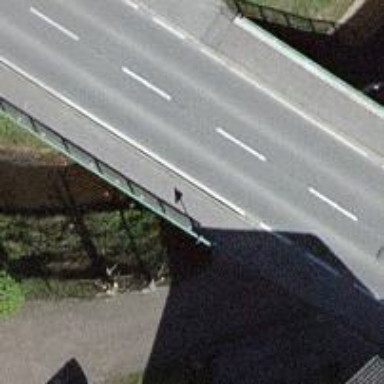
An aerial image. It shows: Asphalt sidewalk along the footway.